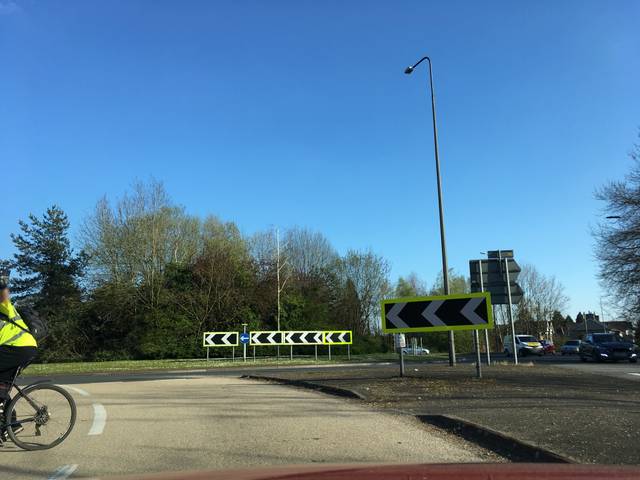
Region: United Kingdom
Coordinates: 51.622, -3.011